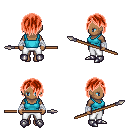
a pixel art fantasy rpg character, female body template, human, dark skin, teal pirate shirt, white pants, red bangs hairstyle, white cloth bandages, metal boots, spear, four views (front, back, left, right), 2x2 character sprite sheet, small pixel art, hard edges, no anti-aliasing